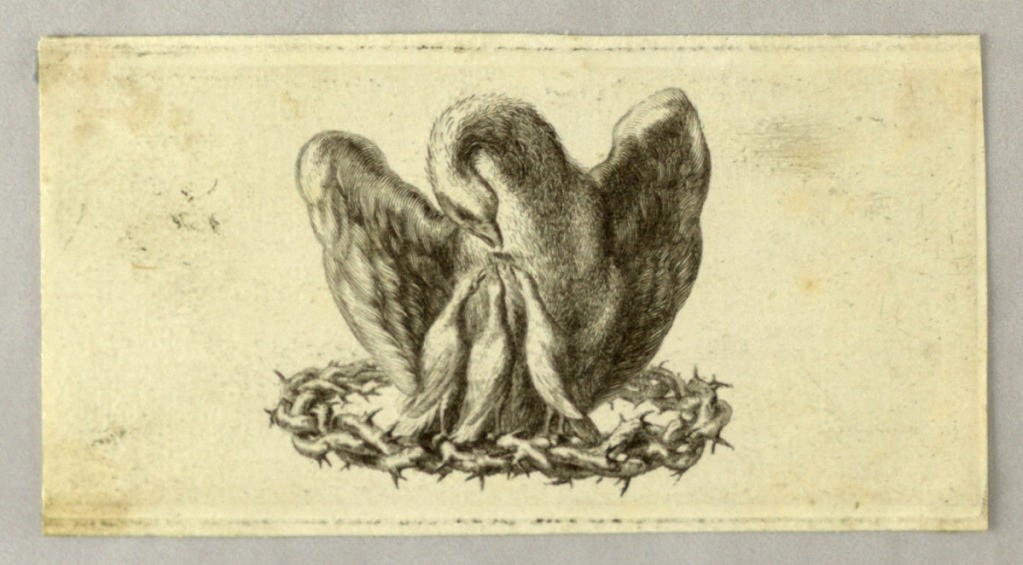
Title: Vignette, The Pelican in the Crown of Thorns
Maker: Jakob Frey, Swiss, active Italy, 1681 - 1752
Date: ca. 1740
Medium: Engraving with etching on paper
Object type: Print
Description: Three little birds drink from the wound.